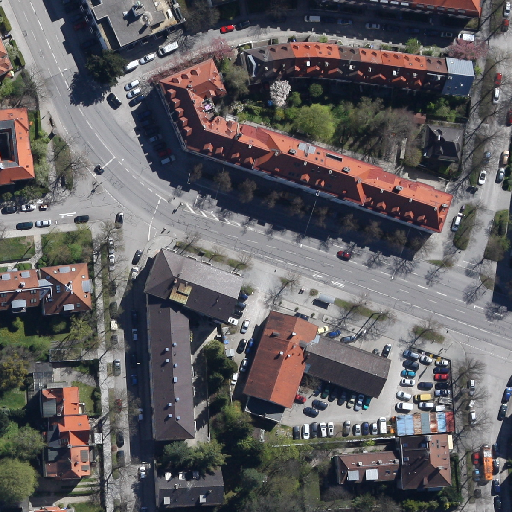
Referring expression: road